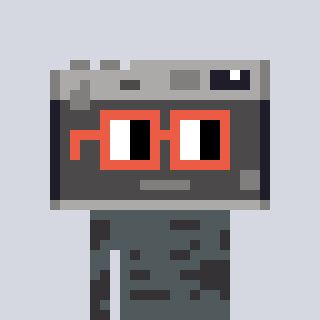
a pixel art character with square orange glasses, a camera-shaped head and a grayscale-colored body on a cool background